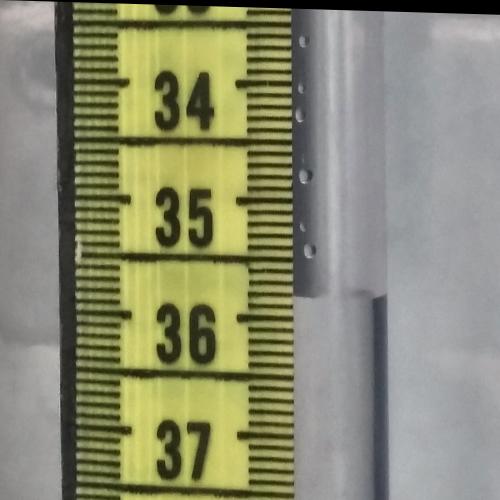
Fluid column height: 35.8 cm